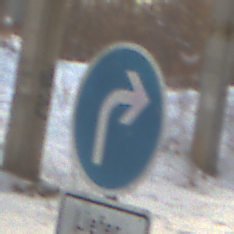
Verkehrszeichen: VorgeschriebeneFahrtrichtungRechts
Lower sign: BesondereFahrzeugeUndTransportgueter5
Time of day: MorningAfternoon
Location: Roofed (Suburban)
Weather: PartlyCloudy
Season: Winter
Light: Natural